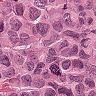
Metastatic tissue present: yes